Question: I have a database that seems to be challenging to my knowledge on database design.
I will try to explain and then I will ask the question.
I have a list of companies that have interact with the system and those companies can operate within my country and only my country, all the companies are dedicated to fishing activities. Those companies can have product providers or just fish by themselves. Those providers can operate in any country. The products bought from providers (most of them are frozen fish) can also come from any country and it is not necessarily the provider's country.
Of course I have a country table with the default value set to my country, that table is also referenced by providers and products.

Well, with this design, there is no way to avoid relationships crossing. But my real question are,
1. is it a good practice to allow this to happen?
2. If not, how should i redesign it to fix it?
3. If yes, why everyone tells me to prevent this kind of relations?
Thanks!
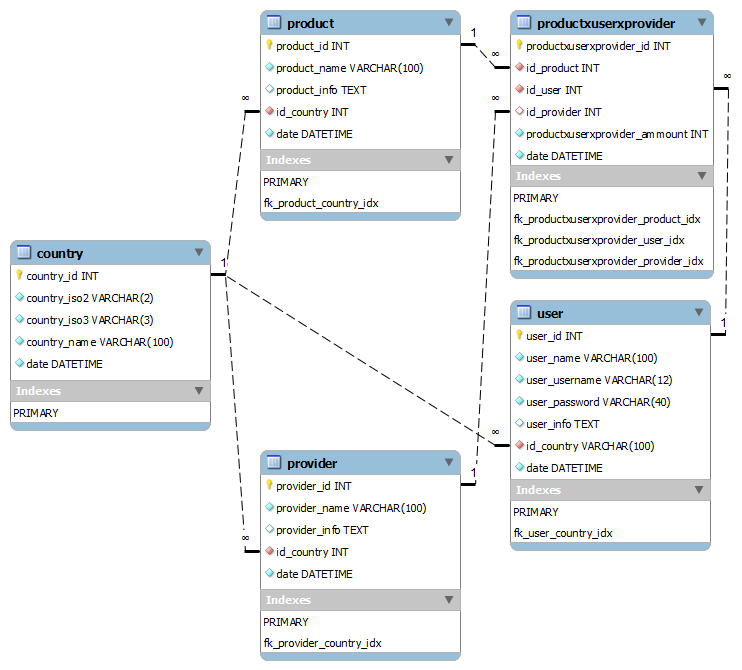
Answer: Well, let's analyse the situation:
> Those companies can operate within my country and only my country
I'm assuming the companies are represented by the 'user' table; technically they wouldn't need a country, but looking ahead you may want to have companies from other countries.
> Those providers can operate in any country.
Okay, so 'provider' definitely needs their own country field.
> The products bought from providers (most of them are frozen fish) can also come from any country and it is not necessarily the provider's country.
So 'product' also needs their own country field.
Basically, you will want to represent a product from country X, bought from a provider of country Y and delivered by company from country Z. The model you have designed seems to reflect those relationships correctly.